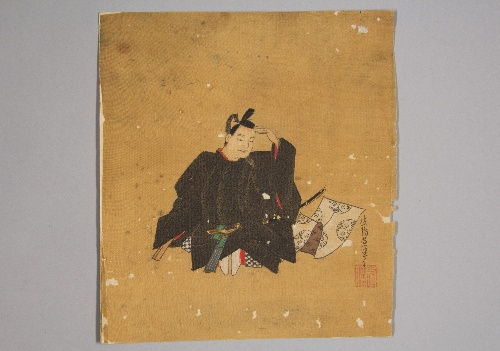
Artist: Kano Shōun
Artist bio: 1637–1702
Date: 17th century
Object type: Painting
Classification: Paintings
Medium: Unmounted shikisi leaf; ink and color on silk
Culture: Japan
Period: Edo period (1615–1868)
Dimensions: 7 1/4 × 6 1/2 in. (18.4 × 16.5 cm)
Department: Asian Art
Credit line: Gift of Estate of Samuel Isham, 1914
Accession year: 1914
Repository: Metropolitan Museum of Art, New York, NY
Tags: Men|Poets